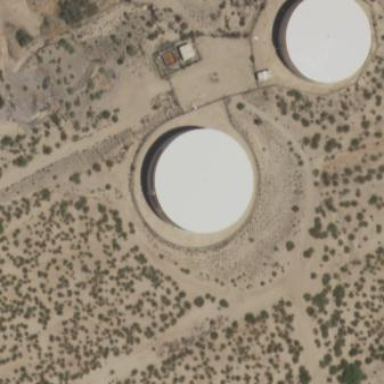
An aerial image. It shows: Building housing man-made water storage tank.